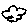
Label: cloud